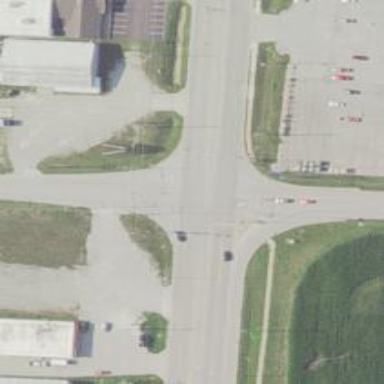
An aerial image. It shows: Footway located on traffic island.